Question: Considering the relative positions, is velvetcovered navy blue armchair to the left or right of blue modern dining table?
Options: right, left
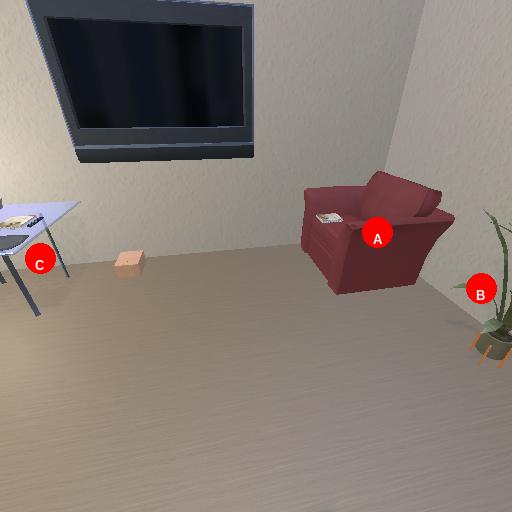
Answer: right